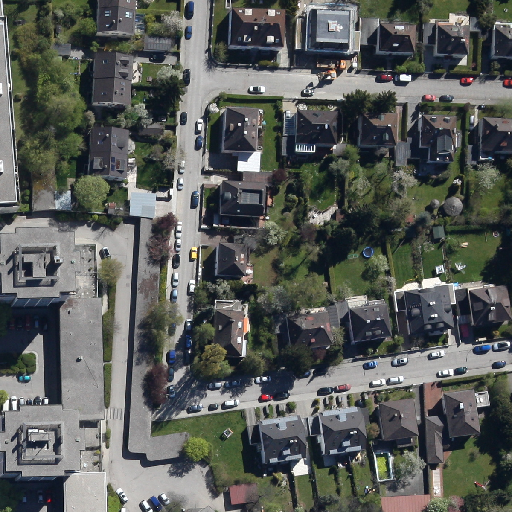
Referring expression: paved road along with tree